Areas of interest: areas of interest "Tanggu No. 14 Middle School"
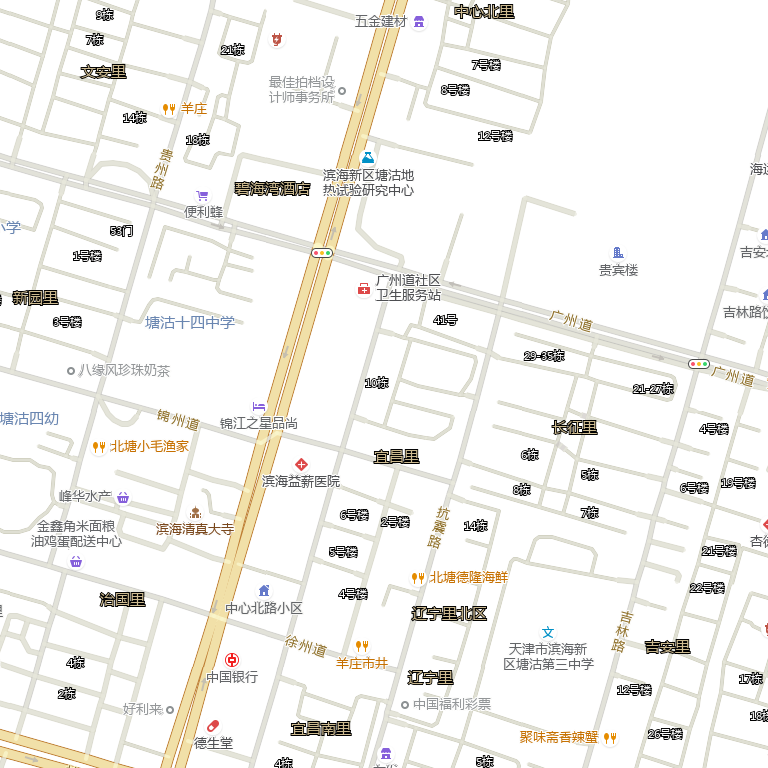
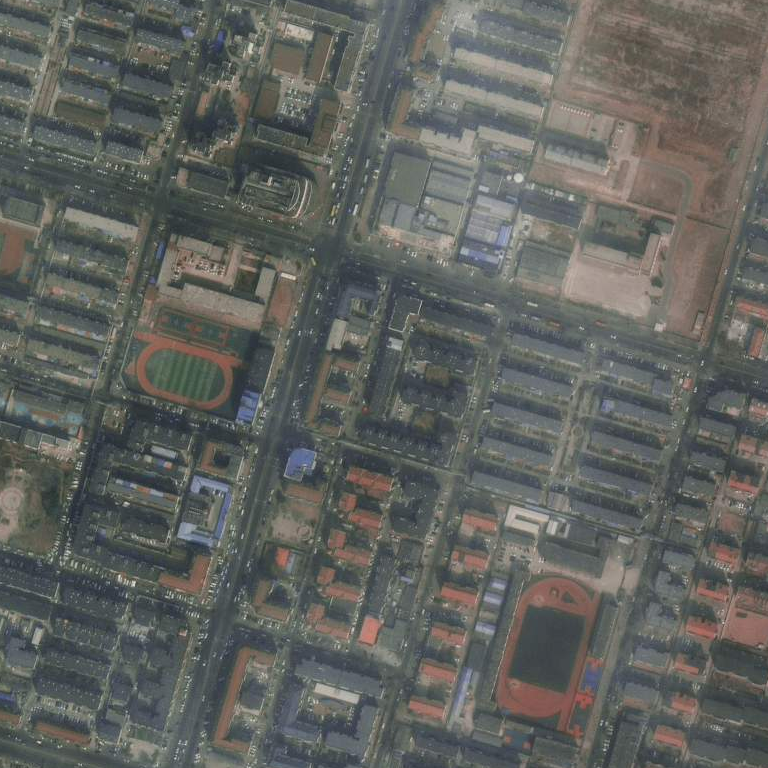